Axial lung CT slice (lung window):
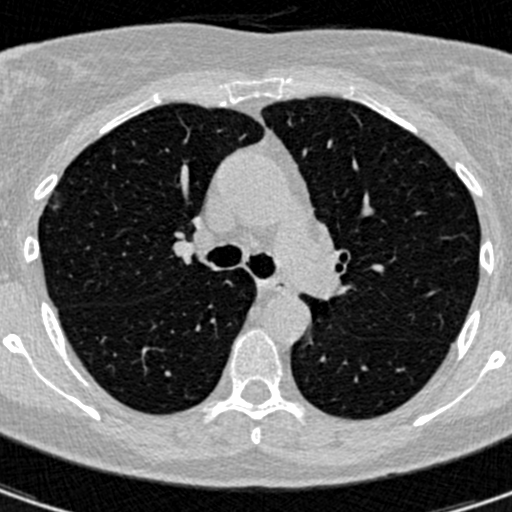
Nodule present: no